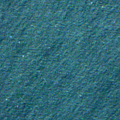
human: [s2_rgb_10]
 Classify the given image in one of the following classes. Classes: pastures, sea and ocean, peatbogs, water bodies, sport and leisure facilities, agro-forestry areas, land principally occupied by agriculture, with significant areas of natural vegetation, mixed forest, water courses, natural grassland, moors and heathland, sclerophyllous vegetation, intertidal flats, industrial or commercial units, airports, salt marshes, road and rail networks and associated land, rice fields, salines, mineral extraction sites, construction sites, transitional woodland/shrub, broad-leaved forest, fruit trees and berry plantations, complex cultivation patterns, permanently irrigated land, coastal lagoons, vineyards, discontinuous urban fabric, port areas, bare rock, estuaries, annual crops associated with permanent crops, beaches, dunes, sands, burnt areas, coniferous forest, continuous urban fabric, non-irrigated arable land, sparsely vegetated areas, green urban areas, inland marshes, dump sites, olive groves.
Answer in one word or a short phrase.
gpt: sea and ocean